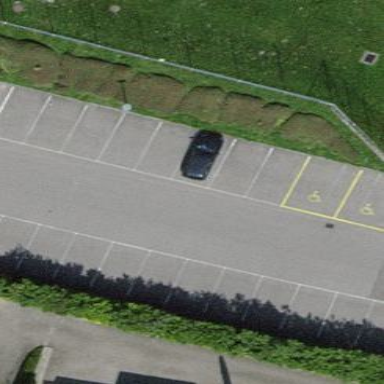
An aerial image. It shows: Street side parking area.